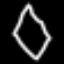
Label: diamond